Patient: sex F, age 61
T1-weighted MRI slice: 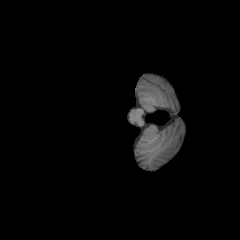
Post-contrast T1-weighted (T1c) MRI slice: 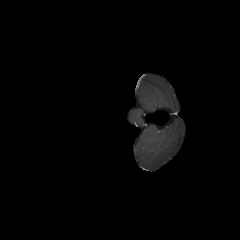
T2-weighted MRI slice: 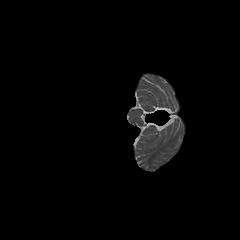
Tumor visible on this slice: no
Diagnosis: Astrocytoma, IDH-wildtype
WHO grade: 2